Question: I'm trying to slide down an image in an UIImageView, but I don't know which combination of UIContentMode and animation property is the right one to make that happen.
The image should always have the same size and should not be streched... all I want is, that nothing is visible first and then the frame extends and reveals the image.
Maybe it's easier if you see what I mean:

So, it sounds rather easy, but what UIContentMode should I use for the UIImageView and what property should I animate? Thank you!
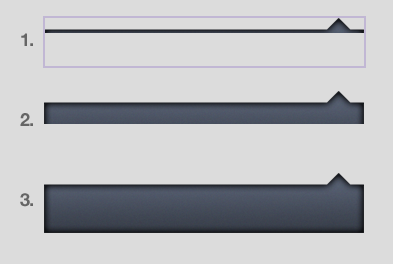
Answer: I took your lead and made a screencast as well. <URL>
I put the animation repeating indefinitely so it would be easier to capture with a video, but it can be started at the press of a button, as well as frozen in place, showing the popover and its contents, until reversed to be hidden again.
I used Core Animation for that, instead of animating a UIView, since I wanted to use the mask property of CALayer to hide the popover and reveal it with a sliding animation.
Here is the code I used (same as in the video):
'''
- (void)viewDidLoad
{
// Declaring the popover layer
CALayer *popover = [CALayer layer];
CGFloat popoverHeight = 64.0f;
CGFloat popoverWidth = 200.0f;
popover.frame = CGRectMake(50.0f, 100.0f, popoverWidth, popoverHeight);
popover.contents = (id) [UIImage imageNamed:@"popover.png"].CGImage;
// Declaring the mask layer
CALayer *maskLayer = [CALayer layer];
maskLayer.frame = CGRectMake(0, - popoverHeight, popoverWidth, popoverHeight);
maskLayer.backgroundColor = [UIColor colorWithRed:1.0f green:1.0f blue:1.0f alpha:1.0f].CGColor;
// Setting the animation (animates the mask layer)
CABasicAnimation *animation = [CABasicAnimation animationWithKeyPath:@"position.y"];
animation.byValue = [NSNumber numberWithFloat:popoverHeight];
animation.repeatCount = HUGE_VALF;
animation.duration = 2.0f;
[maskLayer addAnimation:animation forKey:@"position.y"];
//Assigning the animated maskLayer to the mask property of your popover
popover.mask = maskLayer;
[self.view.layer addSublayer:popover];
[super viewDidLoad];
}
'''
You have to import the QuartzCore framework into your project and write this line in your header file: '#import <QuartzCore/QuartzCore.h>'.
Tells if this works for you or if you need any more help setting this up.